【题型】填空题　【知识点】立体几何　【难度】medium
在棱长为 2 的正方体 $ABCD - A_1B_1C_1D_1$，$M$，$N$，$Q$，$P$ 分别为棱 $A_1B_1$，$B_1C_1$，$BB_1$，$CC_1$ 的中点，三棱锥 $M - PQN$ 的顶点在同一个球面上，则该球的表面积为 $\underline{8\pi}$.
【解答】
【分析】求解 $\triangle PQN$ 的外接圆的半径，由球心与 $\triangle PQN$ 外接圆的圆心垂直，利用勾股定理求解球的半径，则球的表面积可求.

【解答】解：三棱锥 $M - PQN$ 的顶点在同一个球面上，

由点 $P$ 为棱 $CC_1$ 的中点，可得底面 $\triangle PQN$ 是等腰直角三角形，

那么底面 $\triangle PQN$ 的外接圆半径 $r = 1$，

由于点$M$是椭圆$\frac{y^2}{25} + \frac{x^2}{16} = 1$上的一动点，设$M(4\cos\theta, 5\sin\theta), \theta \in (0, \pi)$，

则$|MT|^2 = 16\cos^2\theta + (5\sin\theta + 1)^2 = 9\sin^2\theta + 10\sin\theta + 17$

$= 9\left(\sin\theta + \frac{5}{9}\right)^2 + \frac{128}{9}$，

由于$\sin\theta \in [-1, 1]$，故当$\sin\theta = \frac{5}{9}$时，$9\left(\sin\theta + \frac{5}{9}\right)^2 + \frac{128}{9}$取到最小值为$\frac{128}{9}$，

即$|MN| = \sqrt{|MT|^2 - 1}$的最小值为$\sqrt{\frac{128}{9} - 1} = \frac{\sqrt{119}}{3}$，

故答案为：$\frac{\sqrt{119}}{3}$

【点睛】本题考查了椭圆中最值问题的求解，涉及到椭圆的参数方程以及三角函数和二次函数的相关知识，综合性较强，解答时要注意数形结合，利用椭圆的参数方程进行三角代换，综合利用相关知识解决问题.
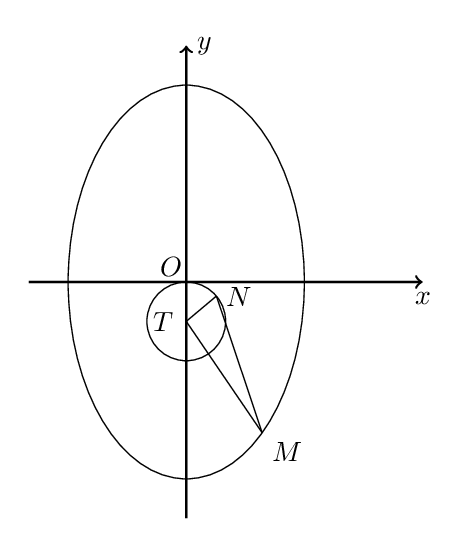